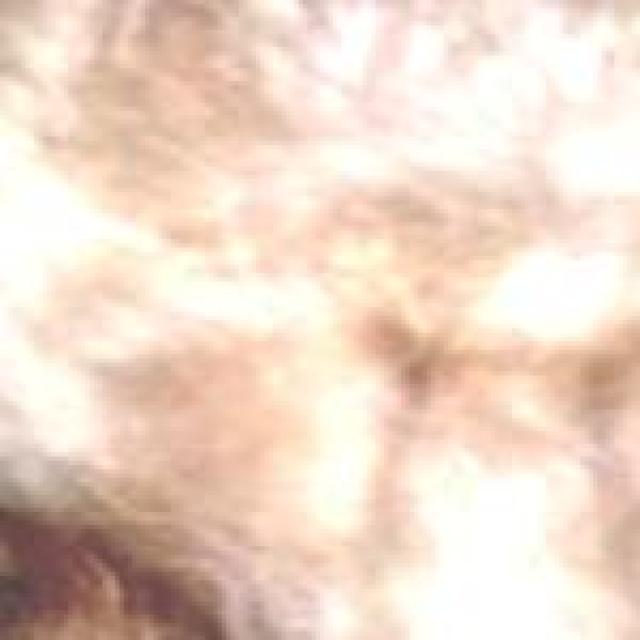
Healthy canine skin — no visible lesions, inflammation, or abnormalities. The skin and coat appear normal.